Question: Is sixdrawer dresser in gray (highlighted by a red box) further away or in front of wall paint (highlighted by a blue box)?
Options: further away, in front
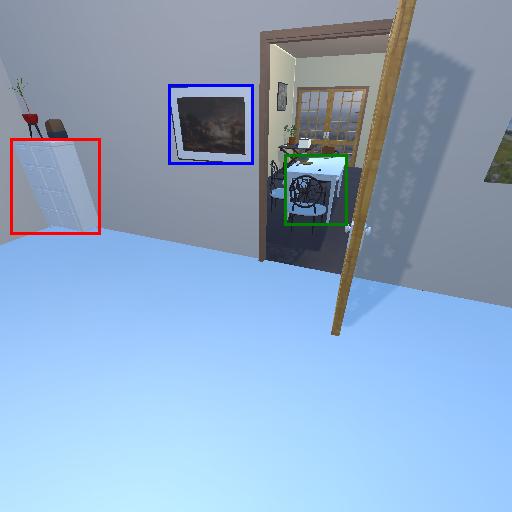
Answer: further away